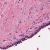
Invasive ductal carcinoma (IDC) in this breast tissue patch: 0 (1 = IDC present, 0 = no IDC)